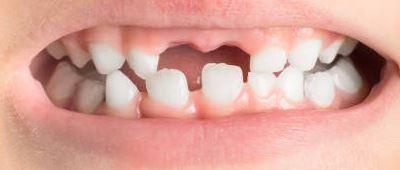
Condition: hypodontia